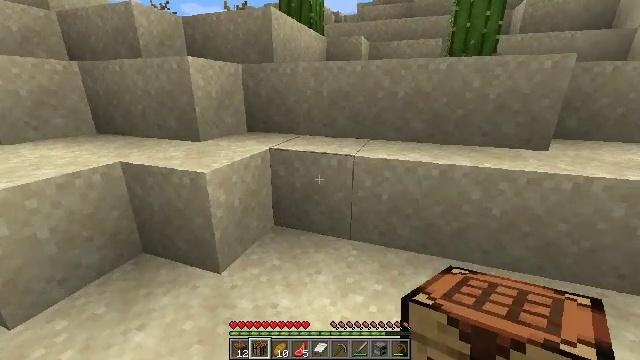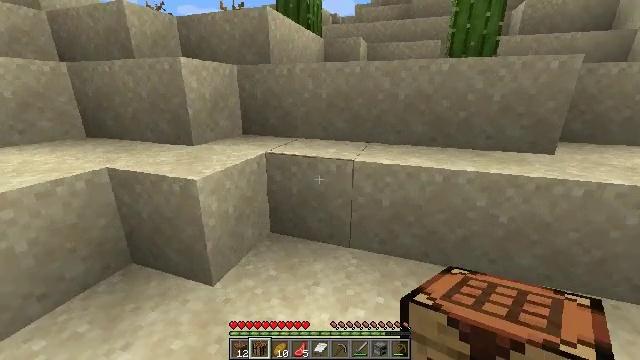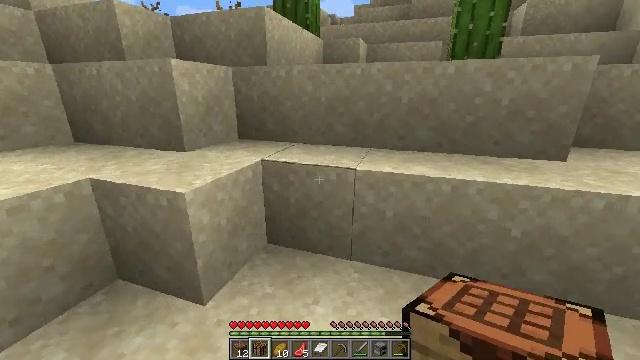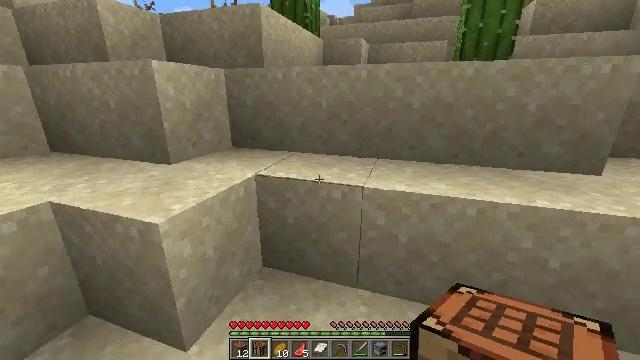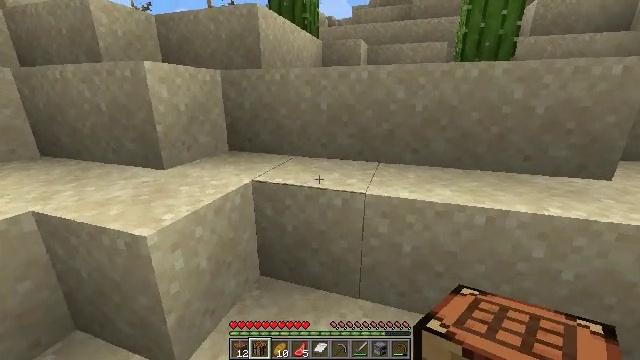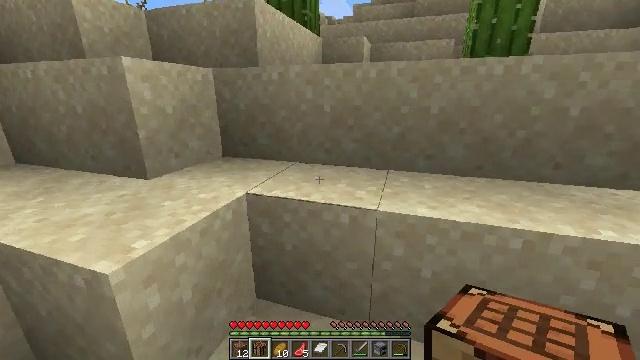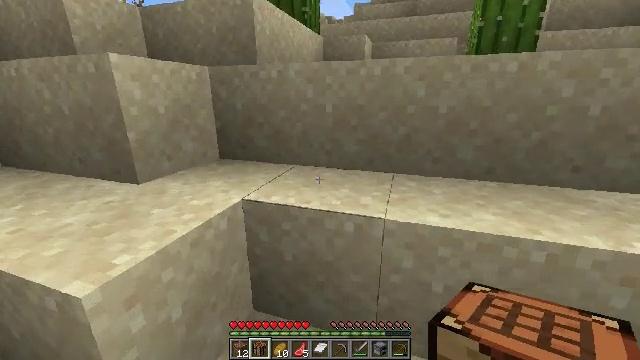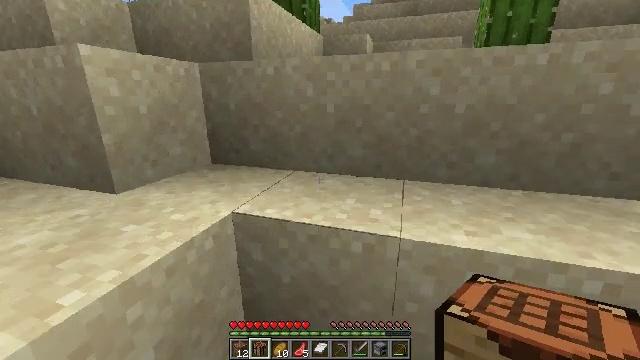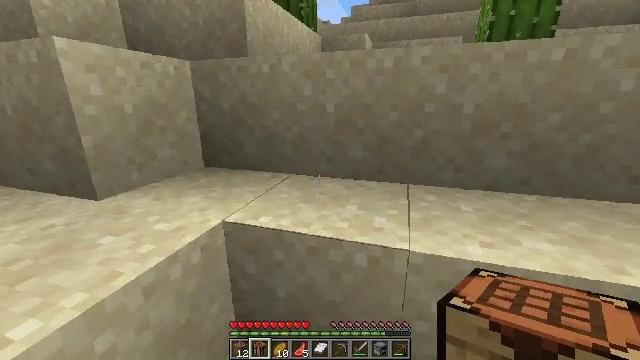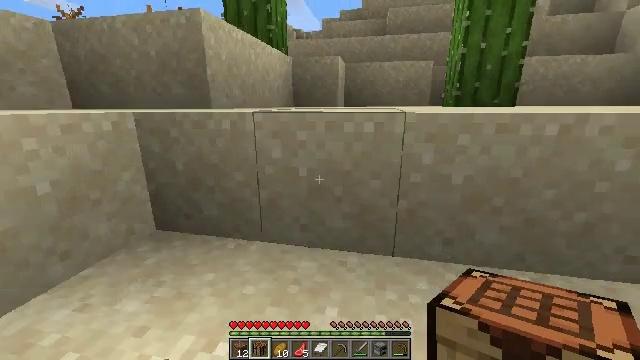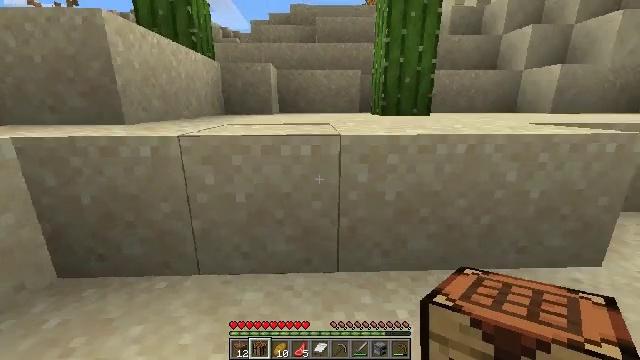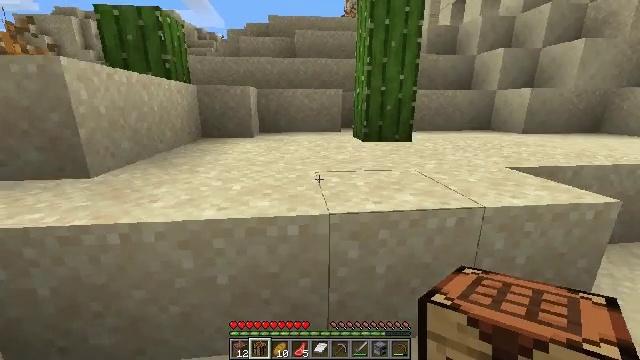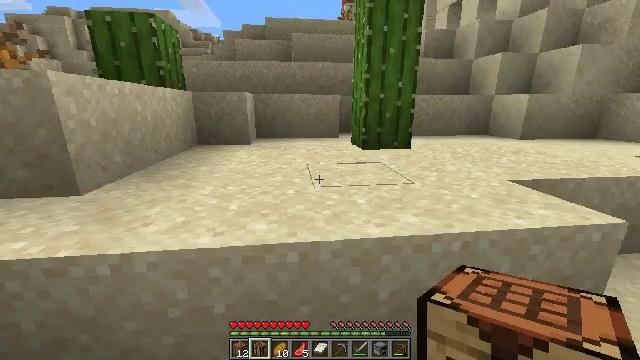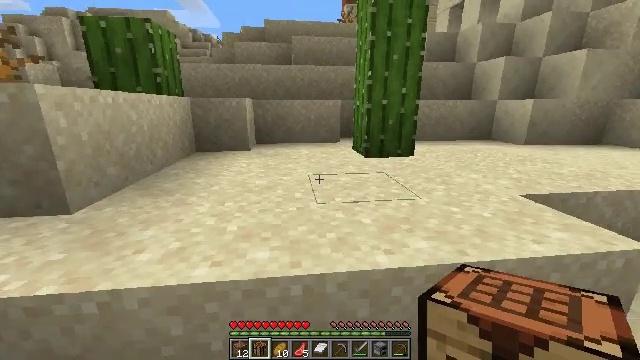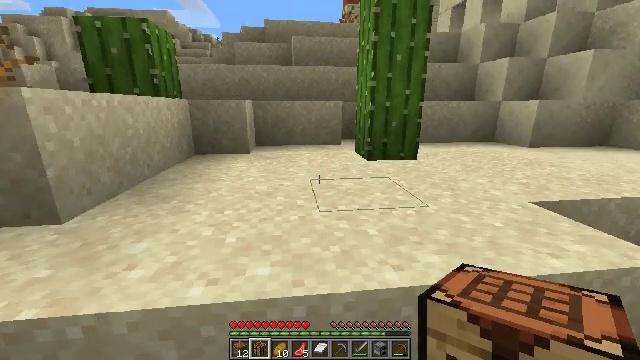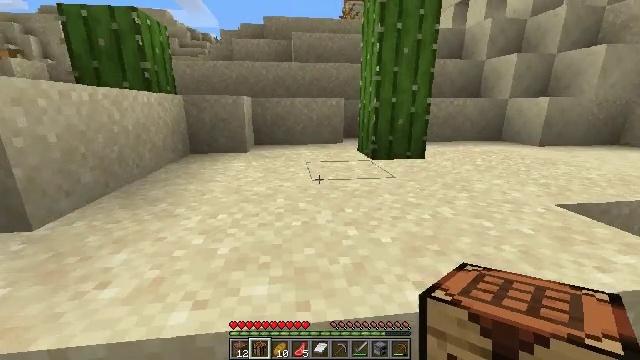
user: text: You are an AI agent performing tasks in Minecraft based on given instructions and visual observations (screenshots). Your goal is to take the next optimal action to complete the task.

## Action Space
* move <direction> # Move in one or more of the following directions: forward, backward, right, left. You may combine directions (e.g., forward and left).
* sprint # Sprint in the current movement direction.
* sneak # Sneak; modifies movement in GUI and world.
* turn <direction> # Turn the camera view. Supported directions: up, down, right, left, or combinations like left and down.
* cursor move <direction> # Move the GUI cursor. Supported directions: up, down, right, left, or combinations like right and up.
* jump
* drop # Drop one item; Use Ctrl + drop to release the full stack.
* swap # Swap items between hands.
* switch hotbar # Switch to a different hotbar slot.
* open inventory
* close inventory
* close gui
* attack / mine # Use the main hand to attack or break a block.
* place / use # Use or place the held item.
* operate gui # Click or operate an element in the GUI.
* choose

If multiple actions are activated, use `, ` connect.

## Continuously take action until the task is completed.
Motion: motion action
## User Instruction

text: Break the jungle fence gate.
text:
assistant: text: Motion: move forward
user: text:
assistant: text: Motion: move forward
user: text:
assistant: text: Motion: move forward
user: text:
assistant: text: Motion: move forward
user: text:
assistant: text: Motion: move forward
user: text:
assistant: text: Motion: move forward
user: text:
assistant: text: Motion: move forward
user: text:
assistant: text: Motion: move forward
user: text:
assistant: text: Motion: move forward, turn right and up, jump
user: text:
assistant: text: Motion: move forward, turn right, jump
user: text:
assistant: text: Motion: move forward, turn right, jump
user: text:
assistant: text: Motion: move forward, jump
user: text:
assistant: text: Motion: move forward
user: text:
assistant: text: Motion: move forward
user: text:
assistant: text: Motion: move forward
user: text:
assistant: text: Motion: move forward, jump
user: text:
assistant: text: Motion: move forward, jump
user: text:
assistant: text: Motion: move forward, jump
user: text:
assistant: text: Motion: move forward, jump
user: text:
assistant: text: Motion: move forward, jump
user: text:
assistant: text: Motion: move forward
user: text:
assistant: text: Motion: move forward
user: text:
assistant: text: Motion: move forward
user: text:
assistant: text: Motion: move forward
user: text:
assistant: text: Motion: move forward
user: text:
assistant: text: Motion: move forward, turn left
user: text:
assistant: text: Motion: move forward, turn left
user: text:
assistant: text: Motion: move forward, turn left
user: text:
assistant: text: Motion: move forward, turn left
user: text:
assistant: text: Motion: move forward, turn left